Field crop: tomato
Growth stage: 1
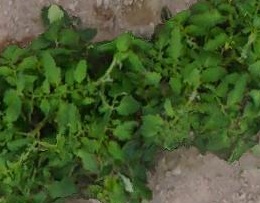
Species: tomato